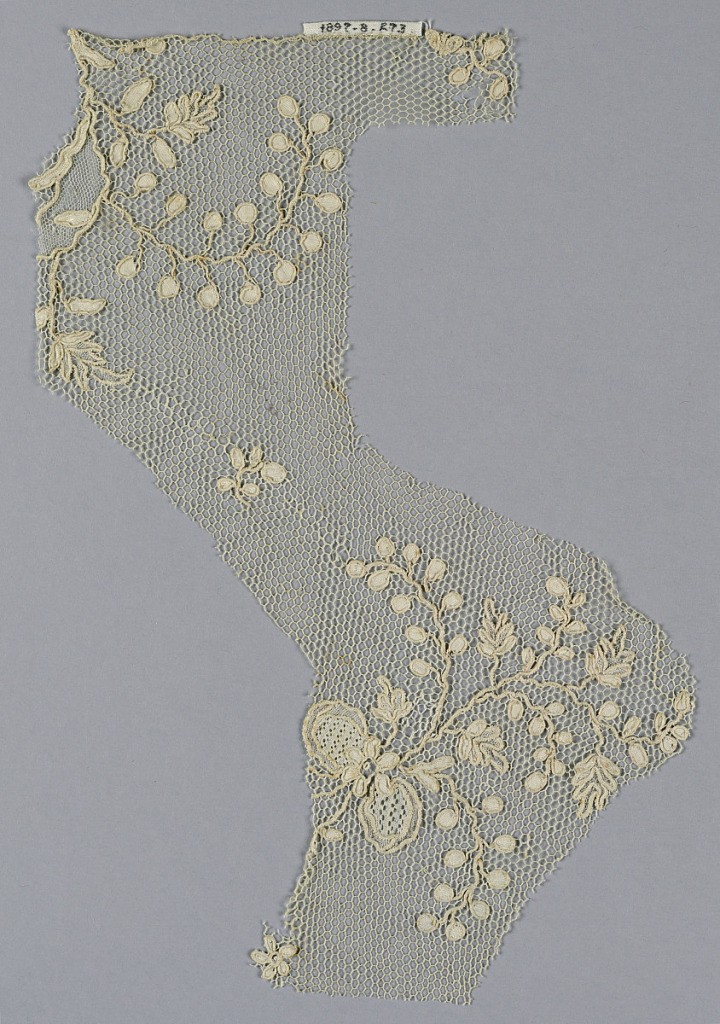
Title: Fragment
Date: late 18th century
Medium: linen Technique: needle lace
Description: Fragment showing large delicate ribbon-tied floral sprays. Very irregular in shape.